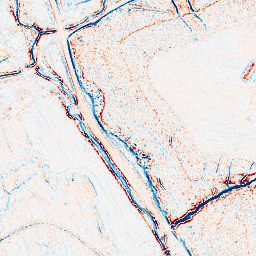
Category: edge_preserving
Decomposition family: anisotropic_diffusion
Decomposition parameters: iterations: 5
kappa: 100
gamma: 0.2
Upsampling method: bicubic_16x
Upsampling parameters: scale: 16
Upsampling scale: 16